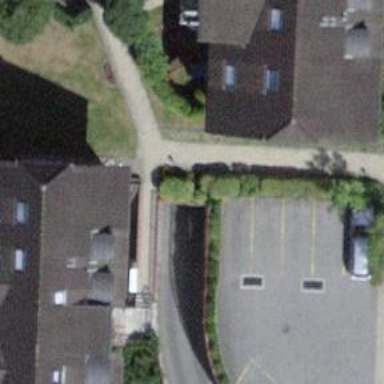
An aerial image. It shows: Parking entrance.